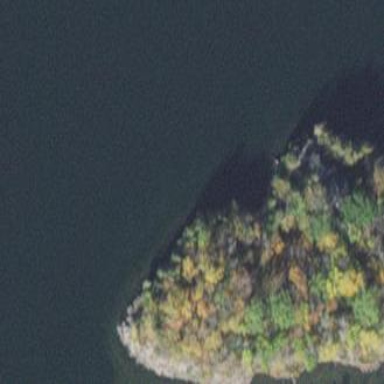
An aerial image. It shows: Islet.